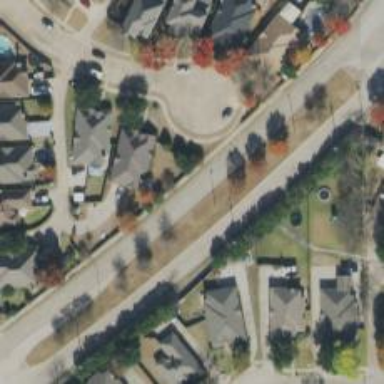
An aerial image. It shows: Secondary road with separate sidewalk.